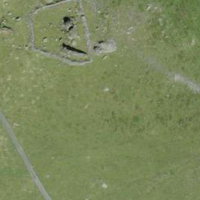
EUNIS habitat code: 26
Species observed at this site:
Marmota marmota